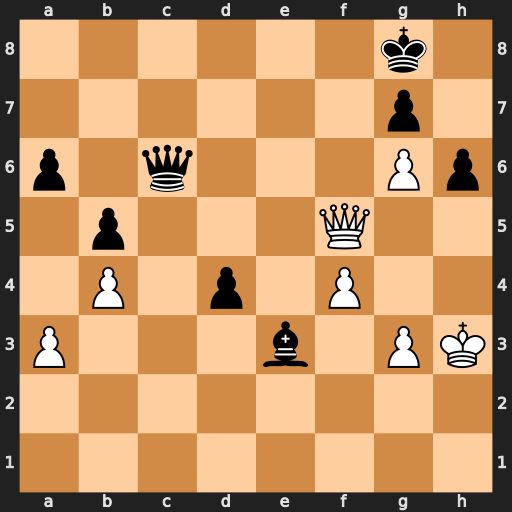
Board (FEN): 6k1/6p1/p1q3Pp/1p3Q2/1P1p1P2/P3b1PK/8/8
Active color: w
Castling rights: -
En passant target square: -
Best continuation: Qf7+ Kh8 Qf8#